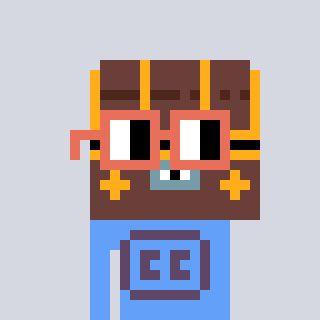
a pixel art character with square orange glasses, a treasure chest-shaped head and a blue-colored body on a cool background